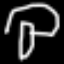
Label: mushroom